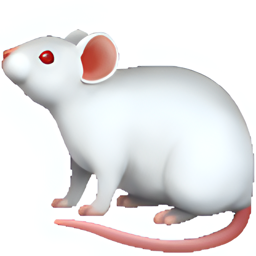
Name: mouse
Emoji: 🐁
Group: Animals & Nature
Sub-group: animal-mammal